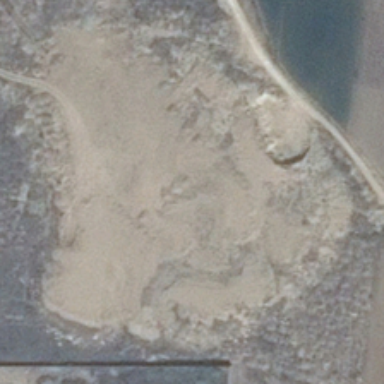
A piece of bareland is near a river .